Question: consider the following, in a browser:
'''
<tr>
<td><pre>My ex tra whitespace is preserved</pre></td>
</tr>
<tr>
<td style="white-space: pre;">My ex tra whitespace is preserved</td>
</tr>
'''
But in excel, when I open the above .html file, the extra whitespaces are removed unless I use '<pre>'
This is a problem because one table I'm exporting has 50 columns and ~2000 rows. This not only balloons the size of the file (which would be fine), but also causes excel to crash.
Does anyone know of a workaround for this?

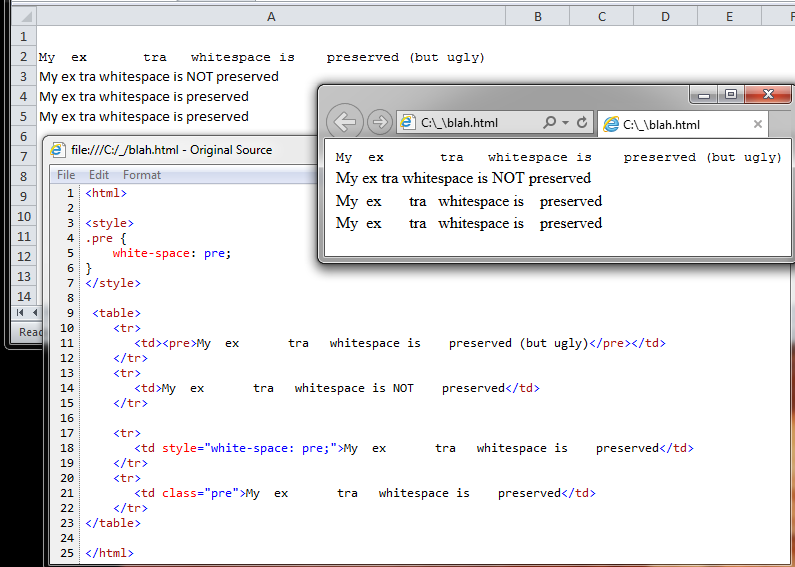
Answer: I used the pre tags to wrap the tds like this:
'''
<tr>
<pre>
<td>My ex tra whitespace is preserved</td>
<td>My ex tra whitespace is preserved</td>
<td>My ex tra whitespace is preserved</td>
</pre>
</tr>
'''
It worked just fine. I used on a 2000 line HTML table with 6 columns.